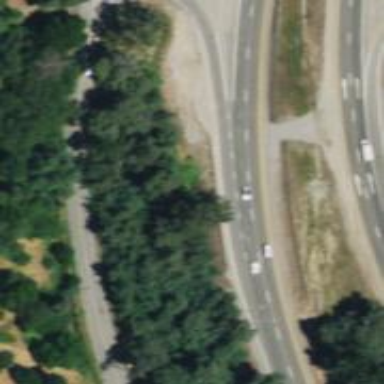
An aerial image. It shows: Asphalt trunk highway classified as expressway.